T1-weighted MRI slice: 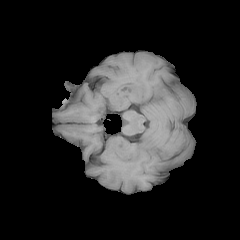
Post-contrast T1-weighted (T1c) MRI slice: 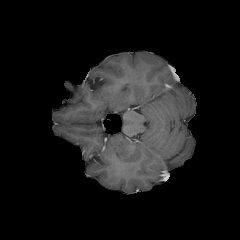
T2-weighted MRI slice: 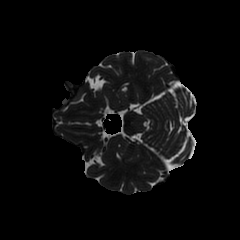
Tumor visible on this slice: no